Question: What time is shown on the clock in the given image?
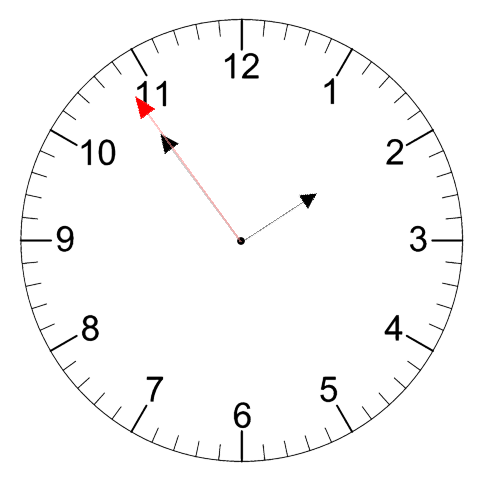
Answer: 01:53:54